Question:
Hi All,
As showing i have an image with fields Username & City & Work as in the image. I just want to read these Character fields value from this image with java program.
If any one have any idea about this please let me know
thanks
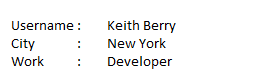
Answer: You can google with Java Character recognition through image and there is also good way to do this with this <URL> this jar you can use as for testing